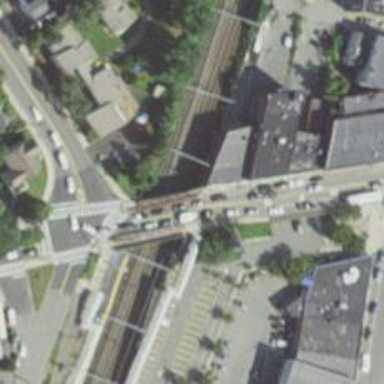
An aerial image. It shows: Footway bridge.